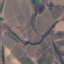
Land use / land cover: PermanentCrop